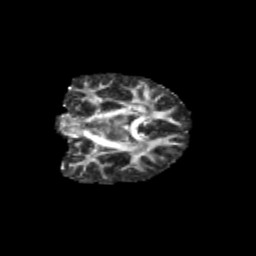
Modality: FA
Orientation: coronal
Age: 12
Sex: female
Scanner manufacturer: siemens
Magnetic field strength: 3 T
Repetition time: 3.8 s
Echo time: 0.07 s